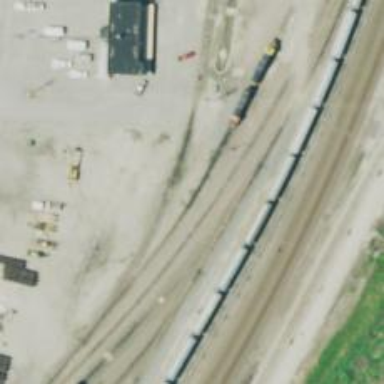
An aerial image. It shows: Railway siding for service.